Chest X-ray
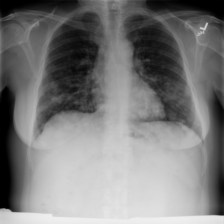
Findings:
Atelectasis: negative
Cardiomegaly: negative
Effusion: negative
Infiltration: negative
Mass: positive
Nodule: negative
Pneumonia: negative
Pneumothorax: negative
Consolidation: negative
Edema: negative
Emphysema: negative
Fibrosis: negative
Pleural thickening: negative
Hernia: negative